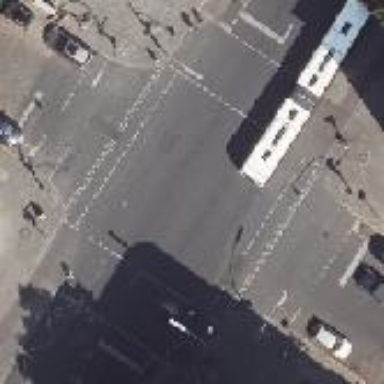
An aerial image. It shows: Junction on tertiary road.